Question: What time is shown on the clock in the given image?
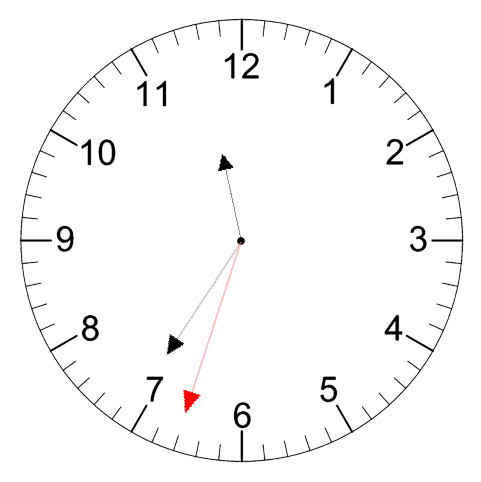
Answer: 11:35:33